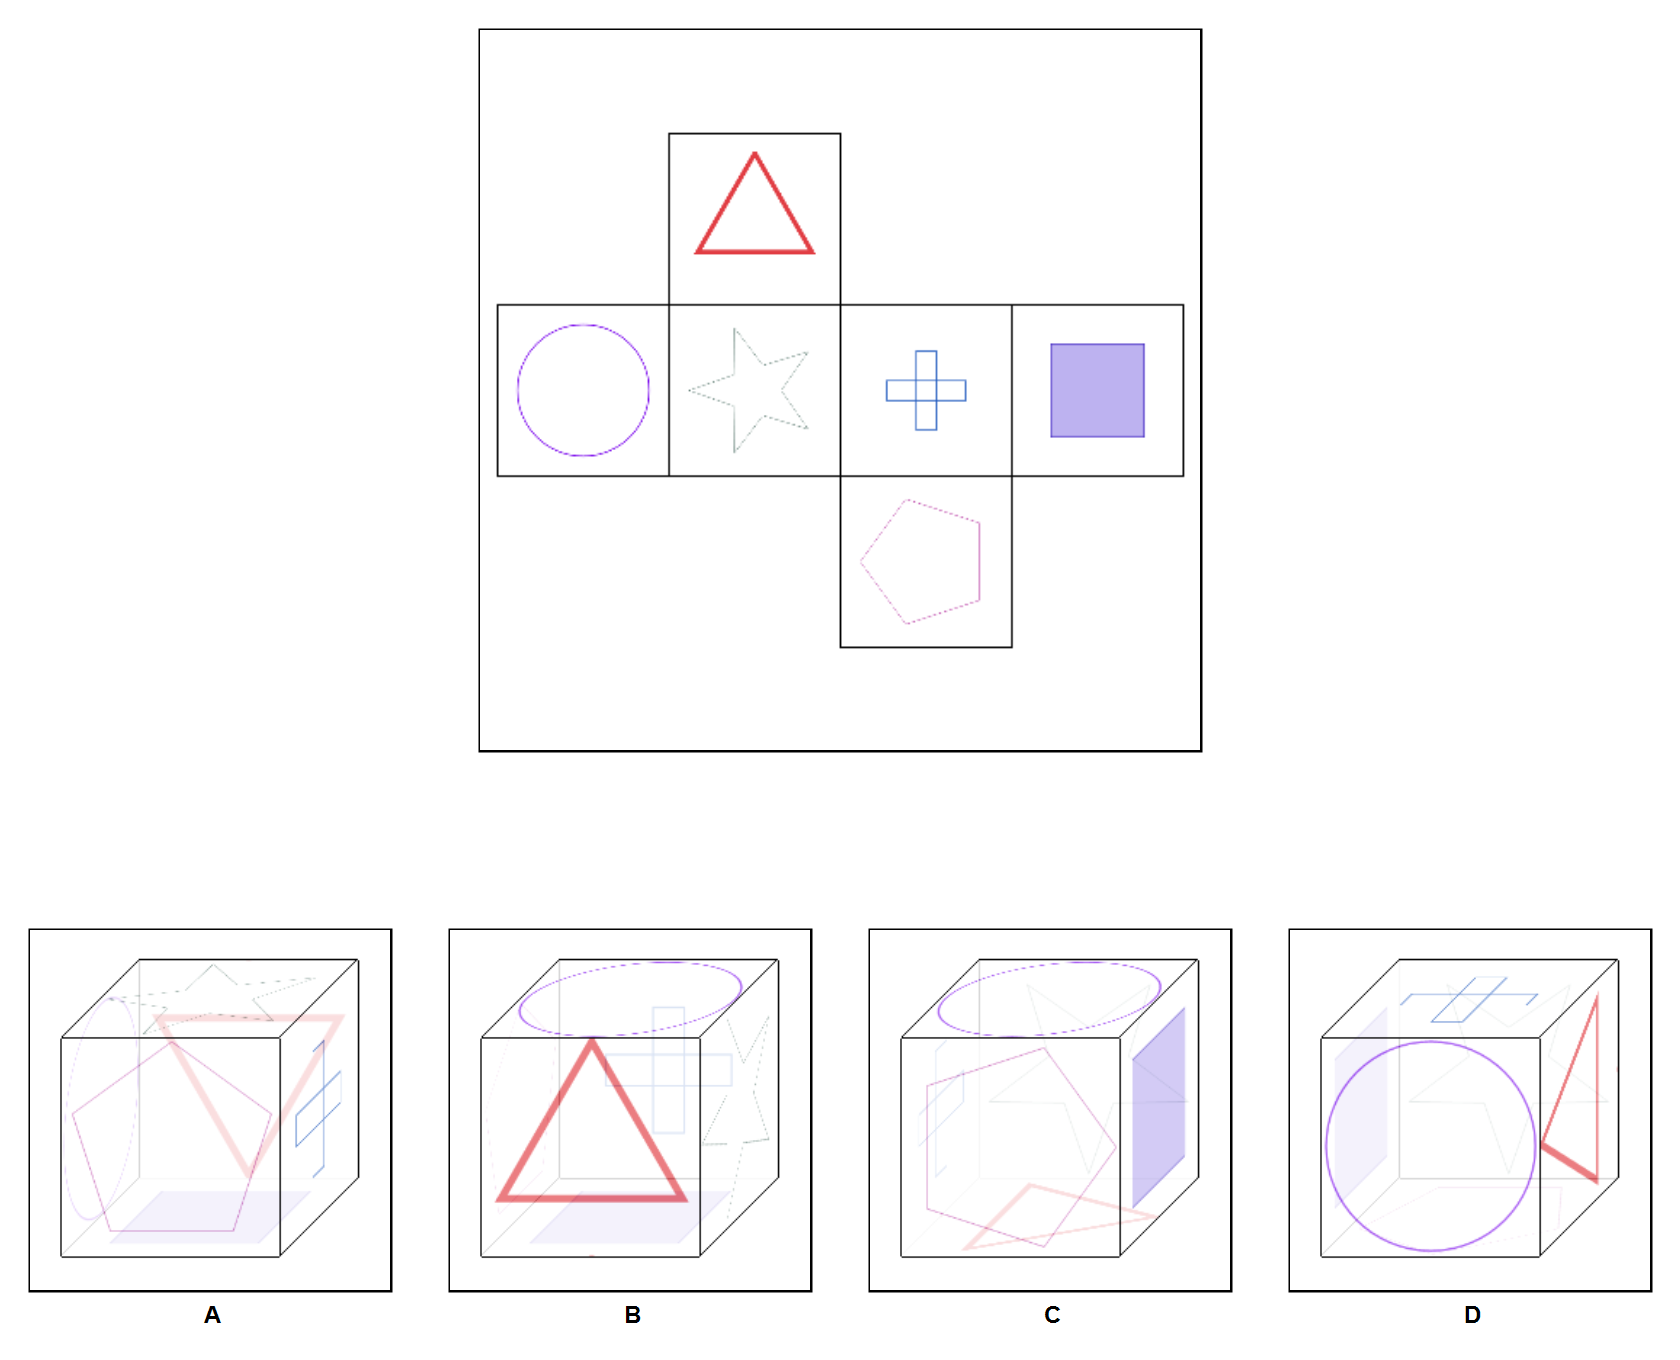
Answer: A